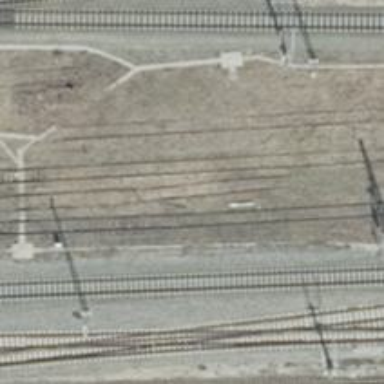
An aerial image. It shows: Unused railway yard.